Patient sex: F
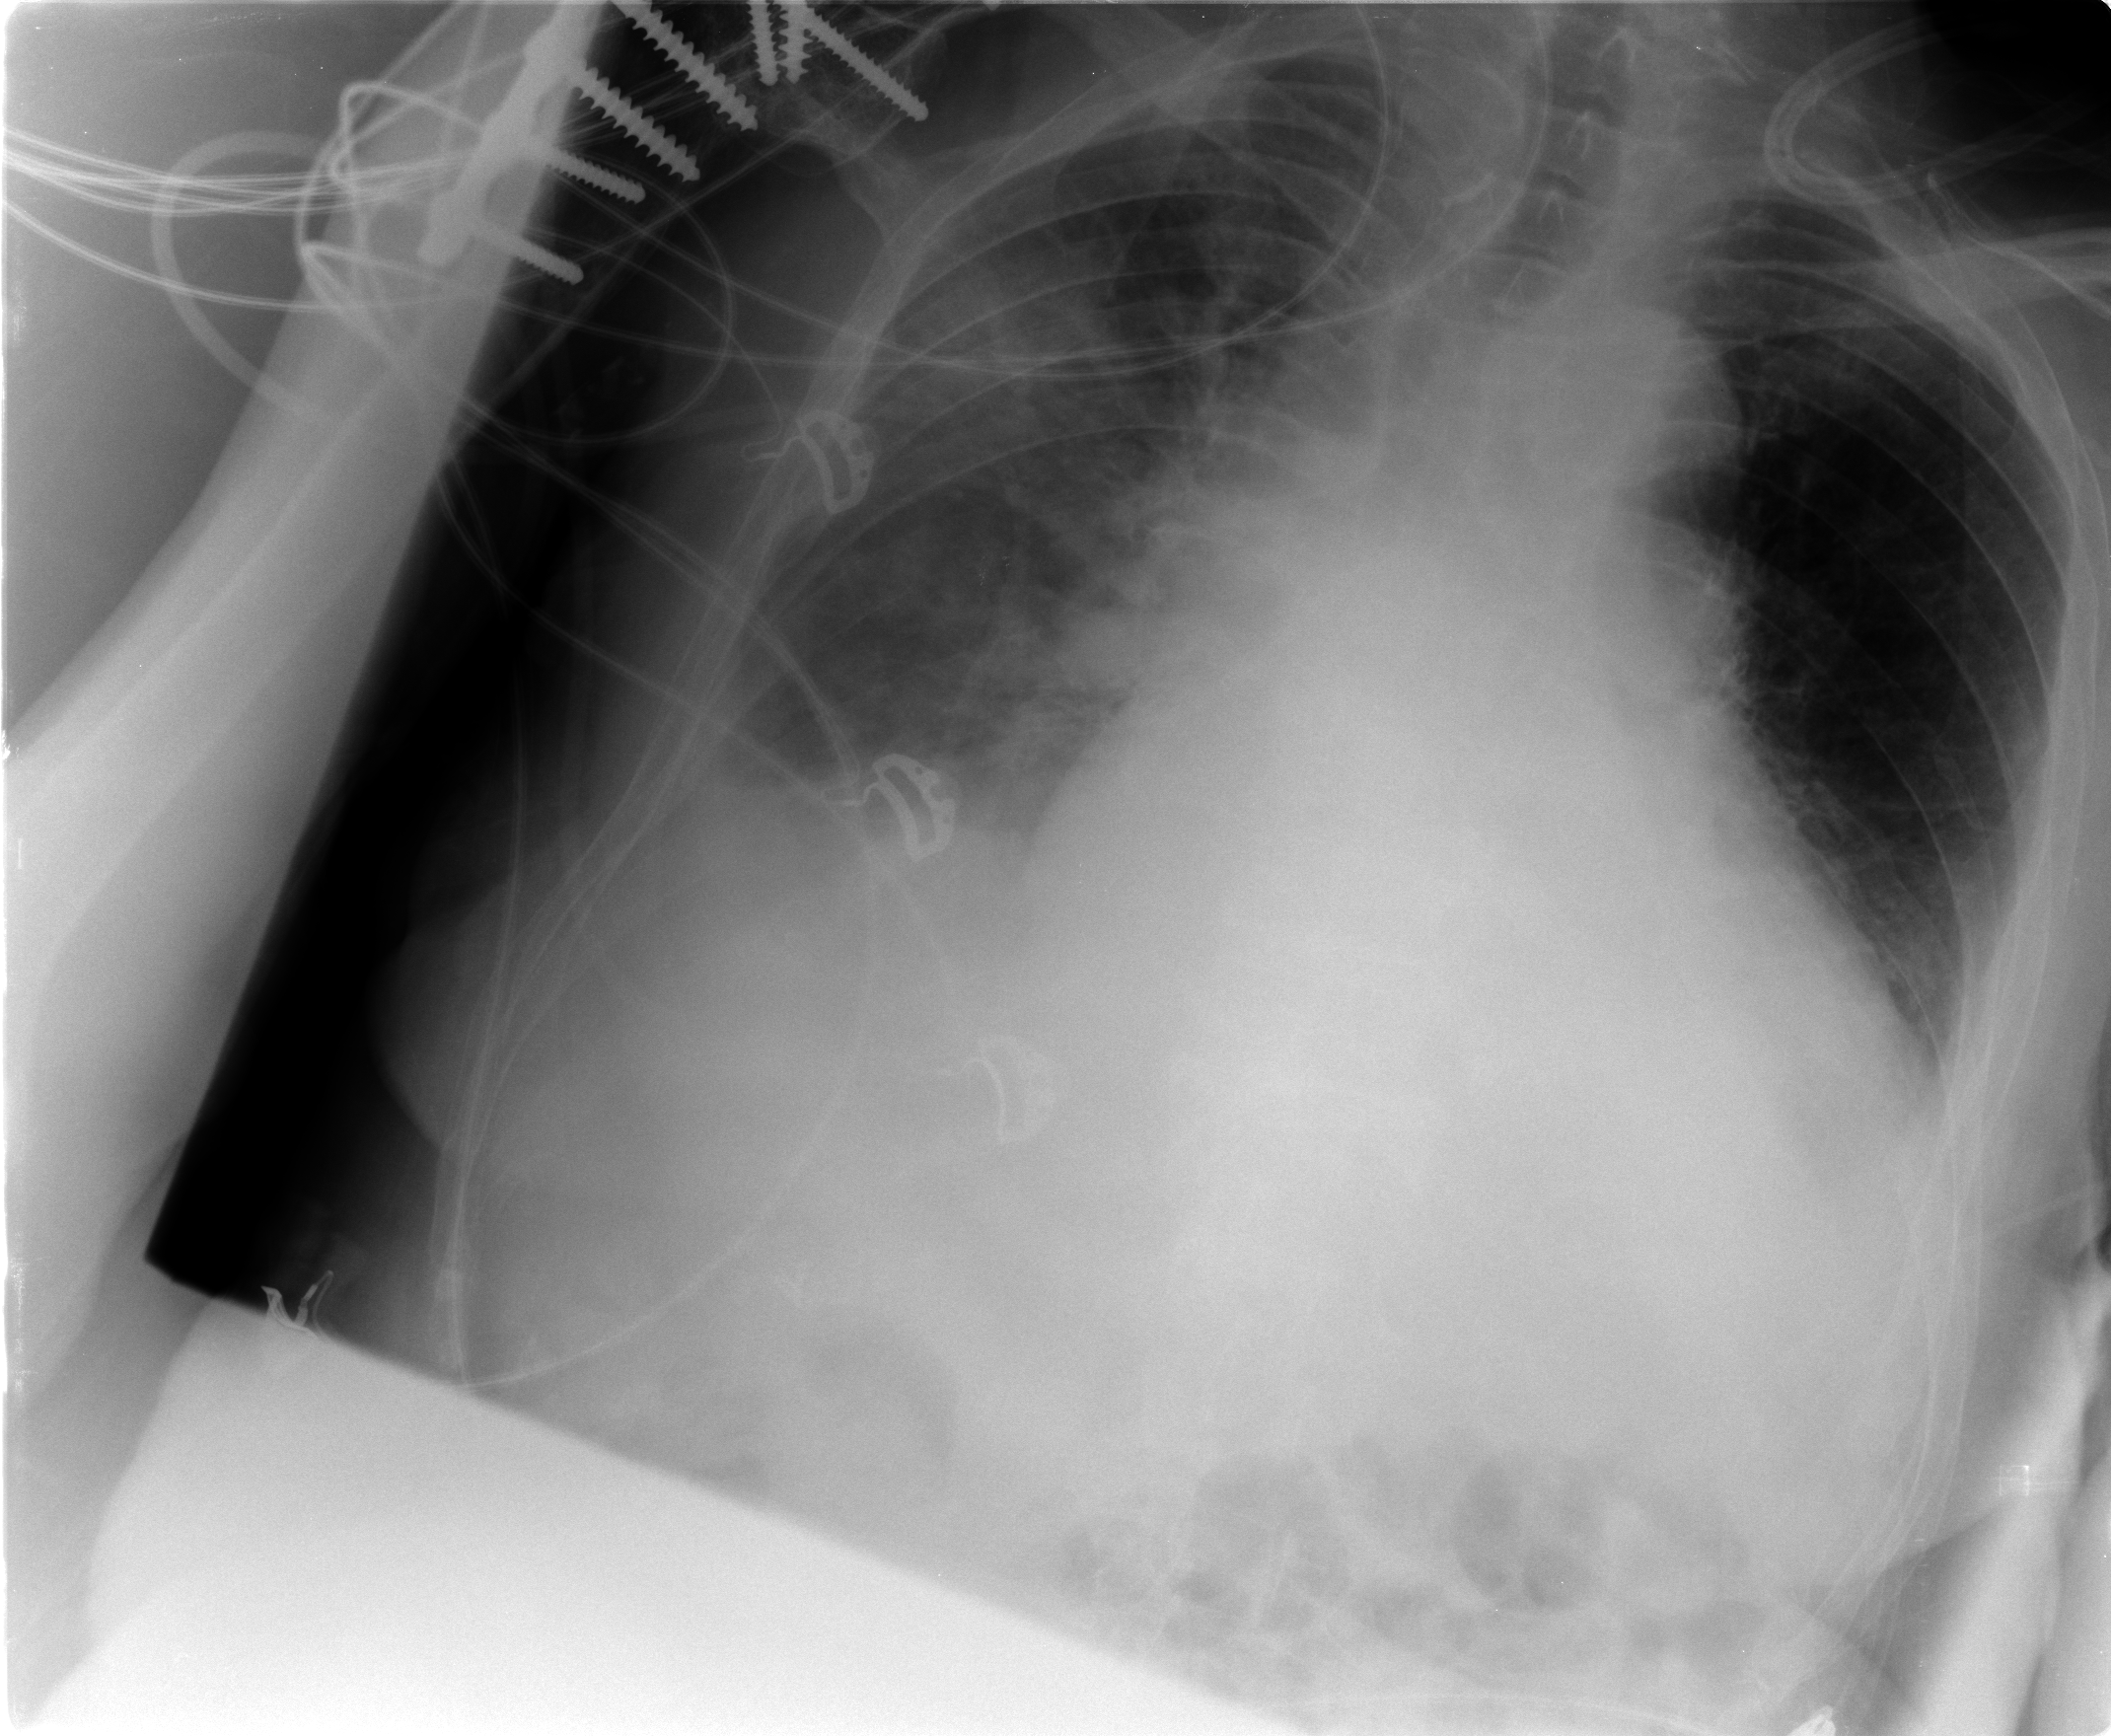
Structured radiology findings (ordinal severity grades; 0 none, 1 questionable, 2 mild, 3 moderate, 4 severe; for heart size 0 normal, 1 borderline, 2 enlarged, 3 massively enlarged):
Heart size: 2
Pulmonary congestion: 2
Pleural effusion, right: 2
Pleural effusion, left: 2
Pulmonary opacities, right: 2
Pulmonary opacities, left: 0
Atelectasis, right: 2
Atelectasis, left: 2